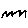
Label: zigzag